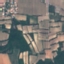
Land use / land cover class: PermanentCrop